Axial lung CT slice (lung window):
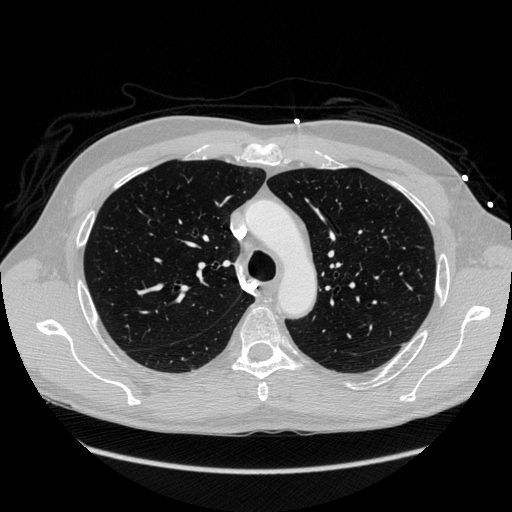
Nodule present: no